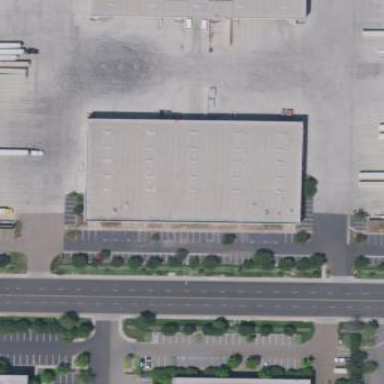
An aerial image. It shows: Industrial building.